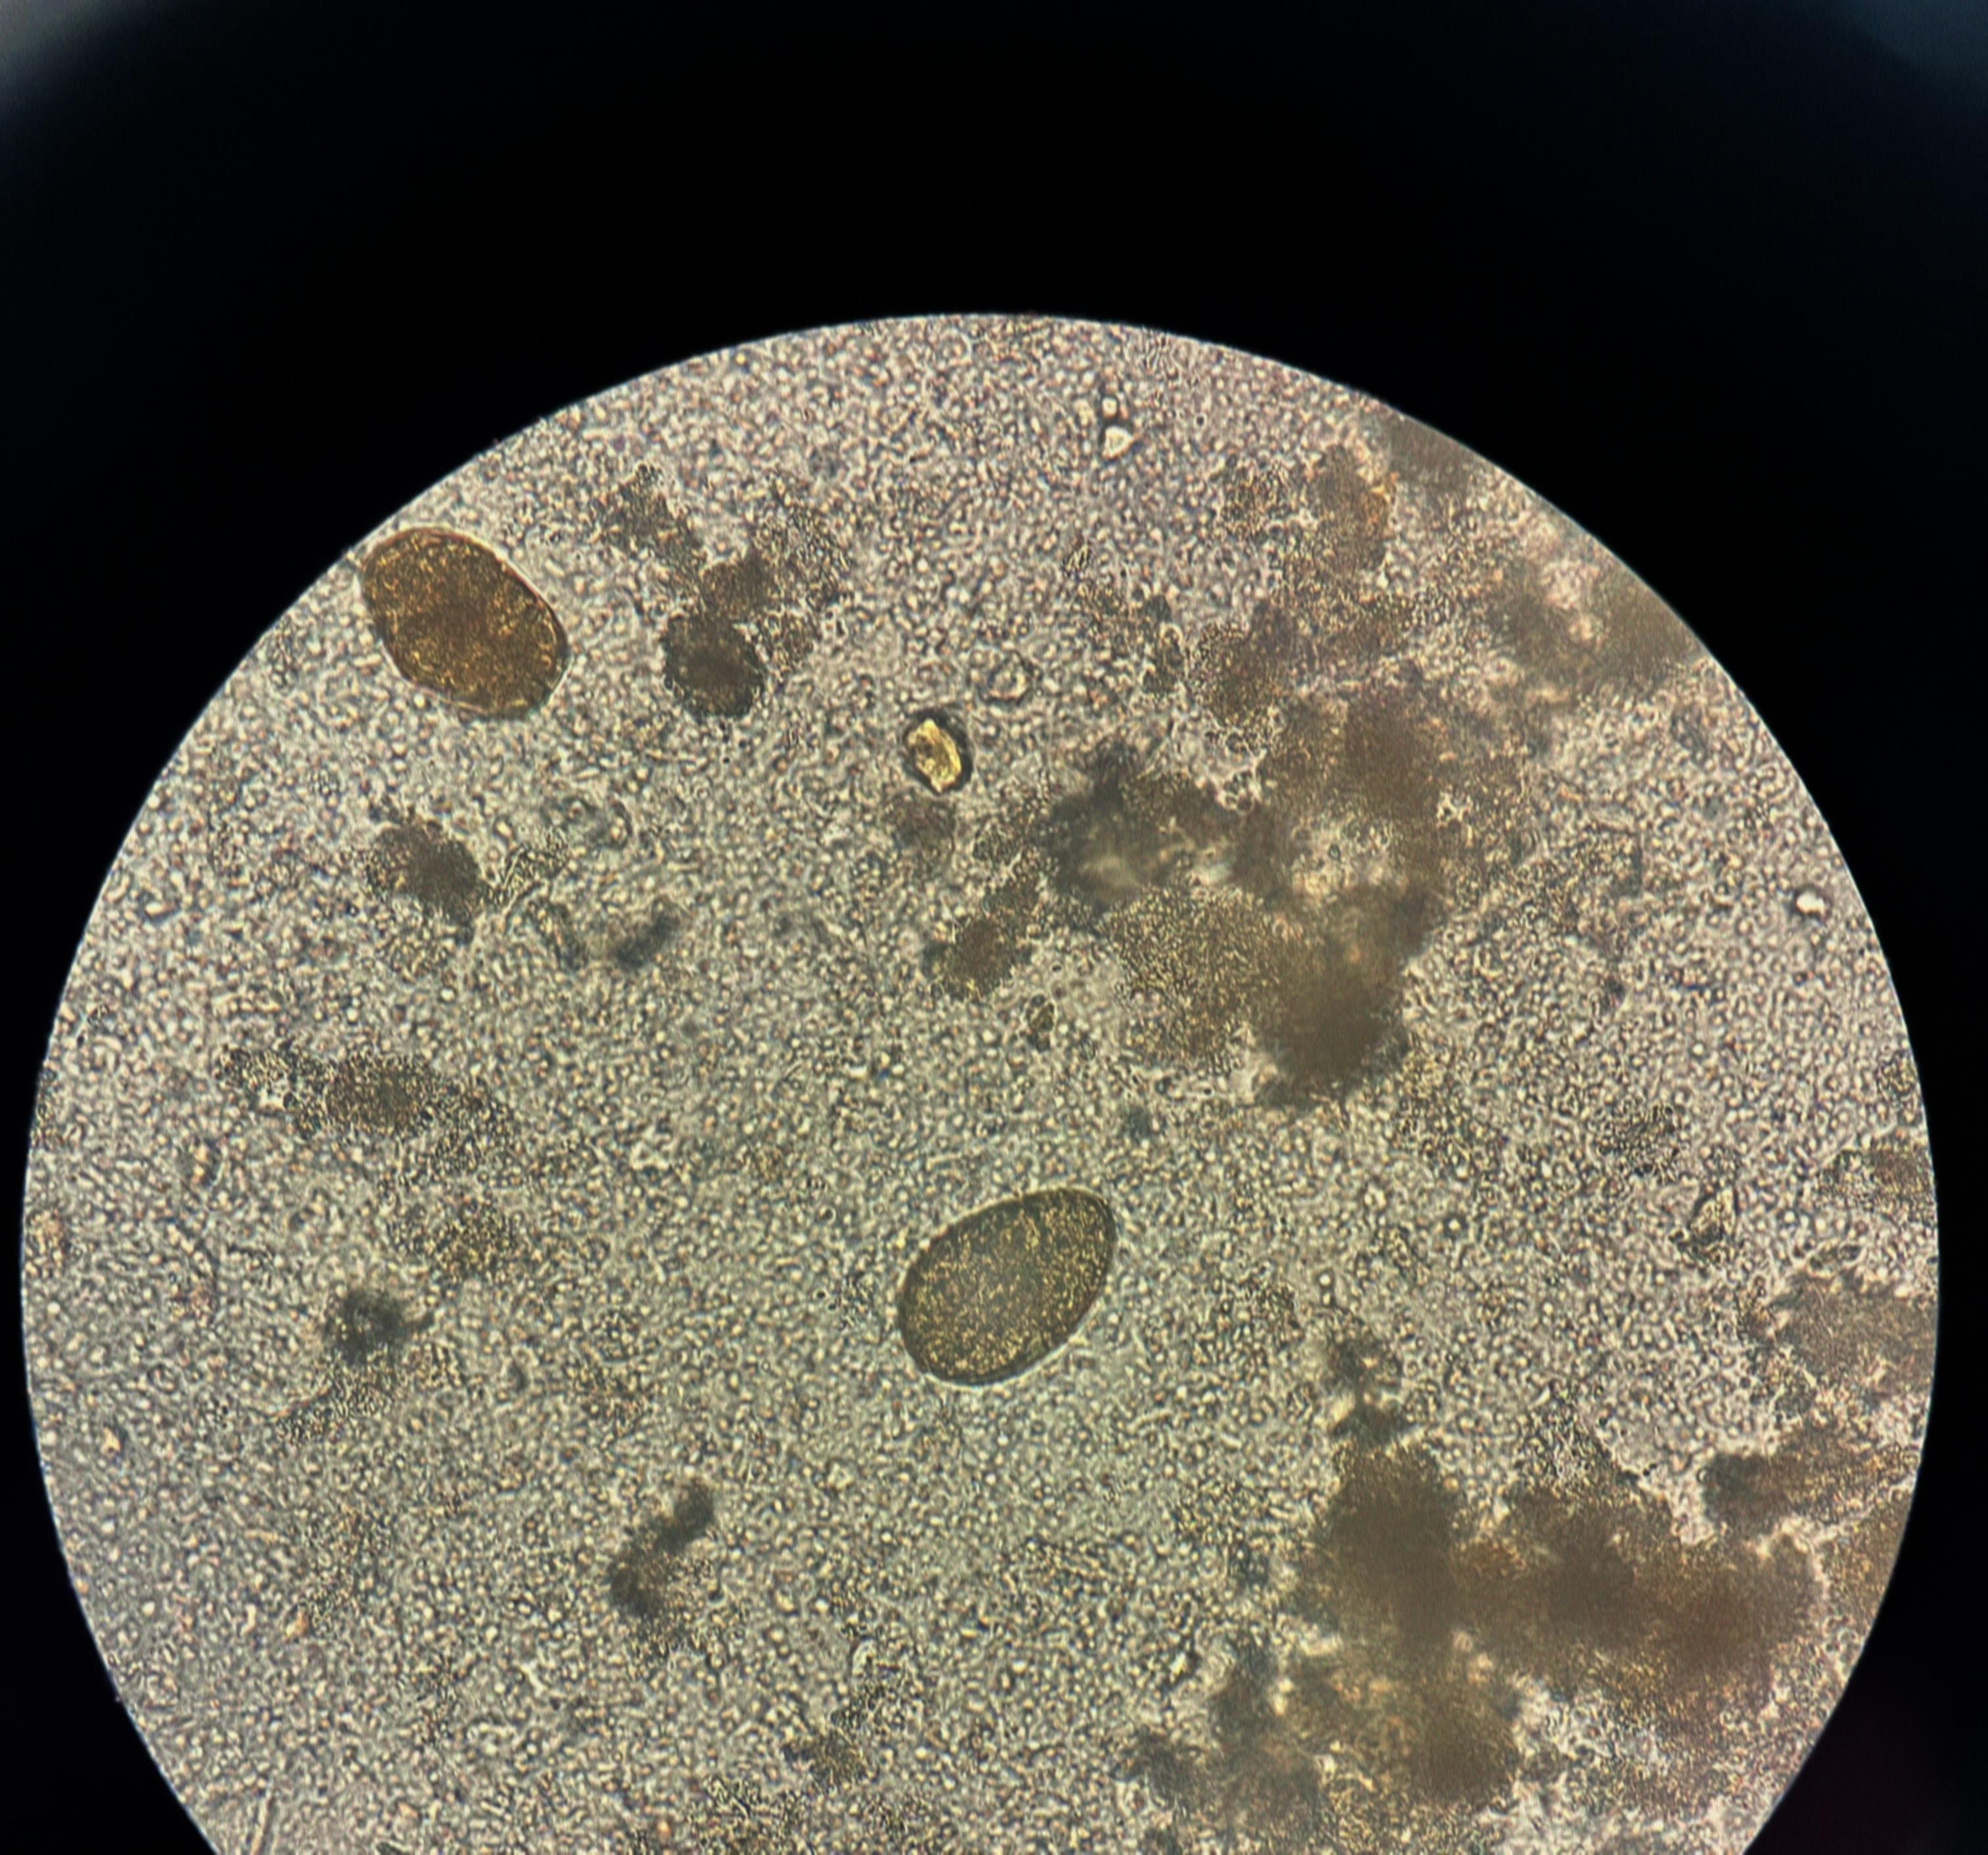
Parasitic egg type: Paragonimus spp